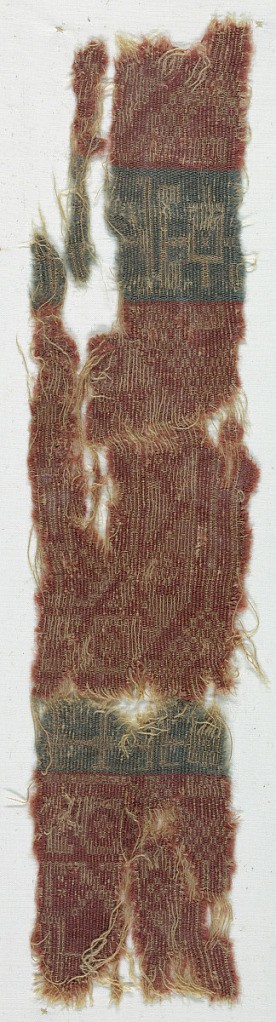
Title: Textile
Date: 6th–8th century
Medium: wool Technique: plain compound weft twill
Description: Very incomplete and indistinct design based on geometric forms, in yellow-tan, red and green. No selvage present. The warp is yellow-tan wool, and the wefts are yellow-tan, red, and green wool. The weave throughout is a plain compound weft twill formed by the wefts passing over three warps and under one. The wefts are used two at a time, yellow-tan and green, and yellow-tan and red, but only one color appears on the face of the textile at one time.